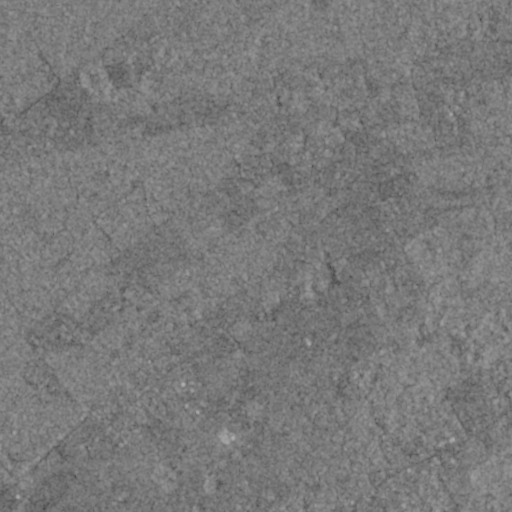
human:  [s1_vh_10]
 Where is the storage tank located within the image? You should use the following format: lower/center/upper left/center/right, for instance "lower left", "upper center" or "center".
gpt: The storage tank is located in the lower right of the image.
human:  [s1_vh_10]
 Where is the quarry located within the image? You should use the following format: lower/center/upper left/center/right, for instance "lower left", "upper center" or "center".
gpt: There is no quarry in the image.

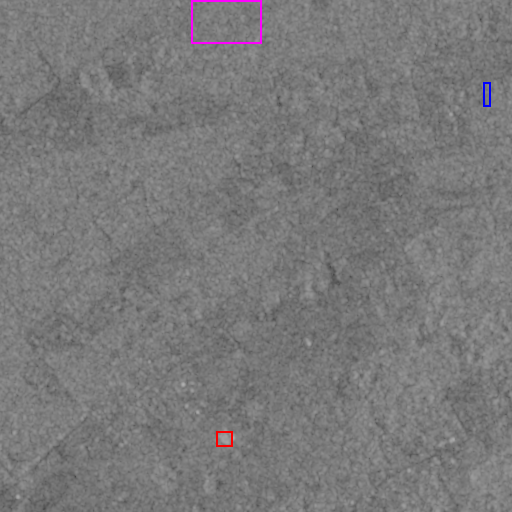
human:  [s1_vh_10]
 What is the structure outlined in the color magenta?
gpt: The structure outlined in magenta is a crop field.
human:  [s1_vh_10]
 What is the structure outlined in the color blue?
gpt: The structure outlined in blue is a building.
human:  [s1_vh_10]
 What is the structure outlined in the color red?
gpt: The structure outlined in red is a building.
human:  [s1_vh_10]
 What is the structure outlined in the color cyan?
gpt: There is no cyan outline.